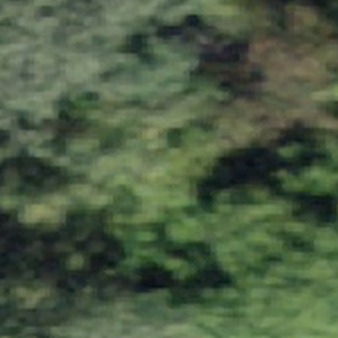
Label: other